Question: Count the number of objects in the diagram.
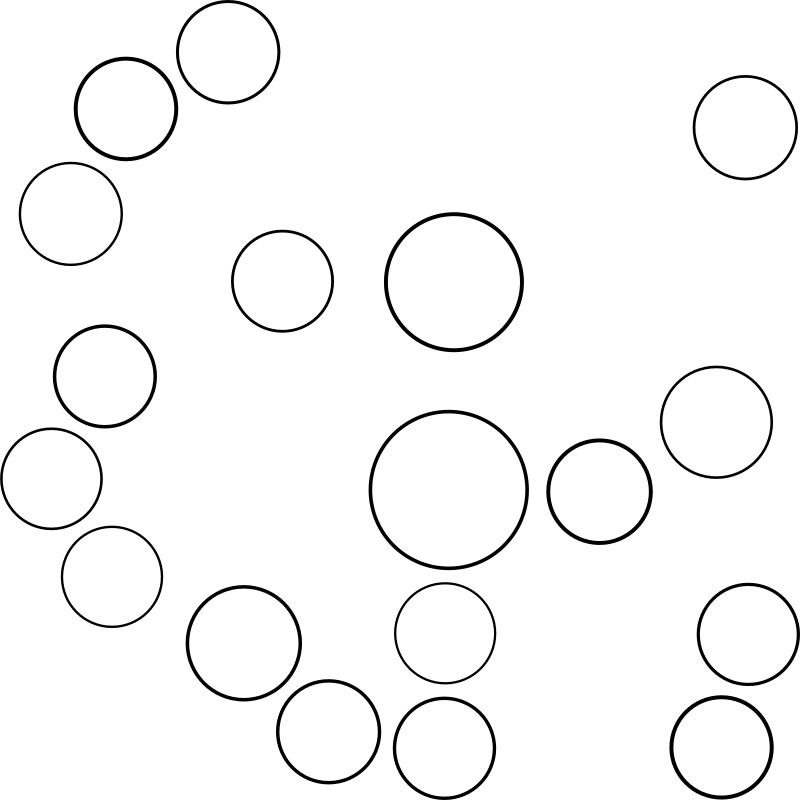
Answer: 18